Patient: sex M, age 51
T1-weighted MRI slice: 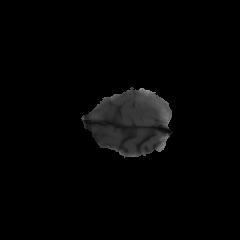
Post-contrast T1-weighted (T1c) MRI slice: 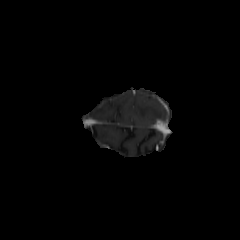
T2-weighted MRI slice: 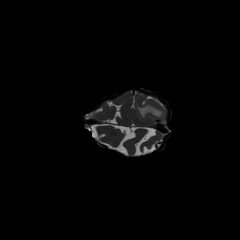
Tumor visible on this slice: yes
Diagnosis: Glioblastoma, IDH-wildtype
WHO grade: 4